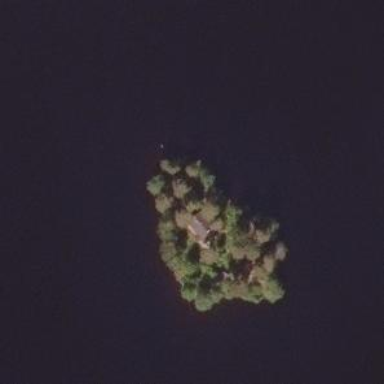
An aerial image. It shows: Islet surrounded by forest.